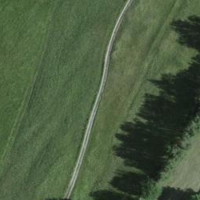
EUNIS habitat code: 24
Species observed at this site:
Primula veris